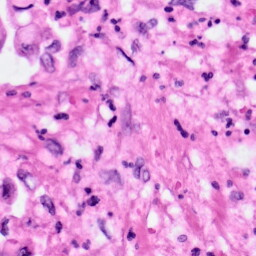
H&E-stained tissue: Pancreatic